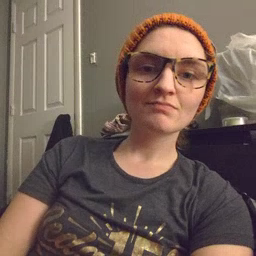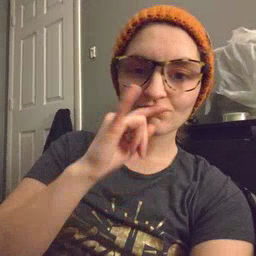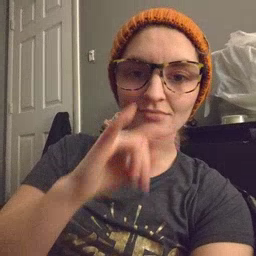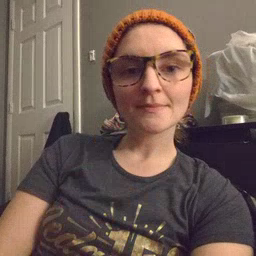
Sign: child